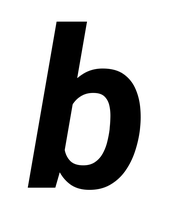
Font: Roboto-Italic_Bold_Italic